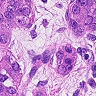
Metastatic tissue present: yes